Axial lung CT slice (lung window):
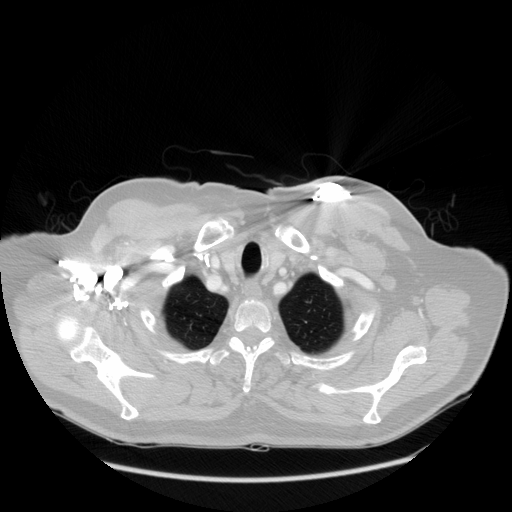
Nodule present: no